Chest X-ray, AP view. Patient: 66 years old, sex M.
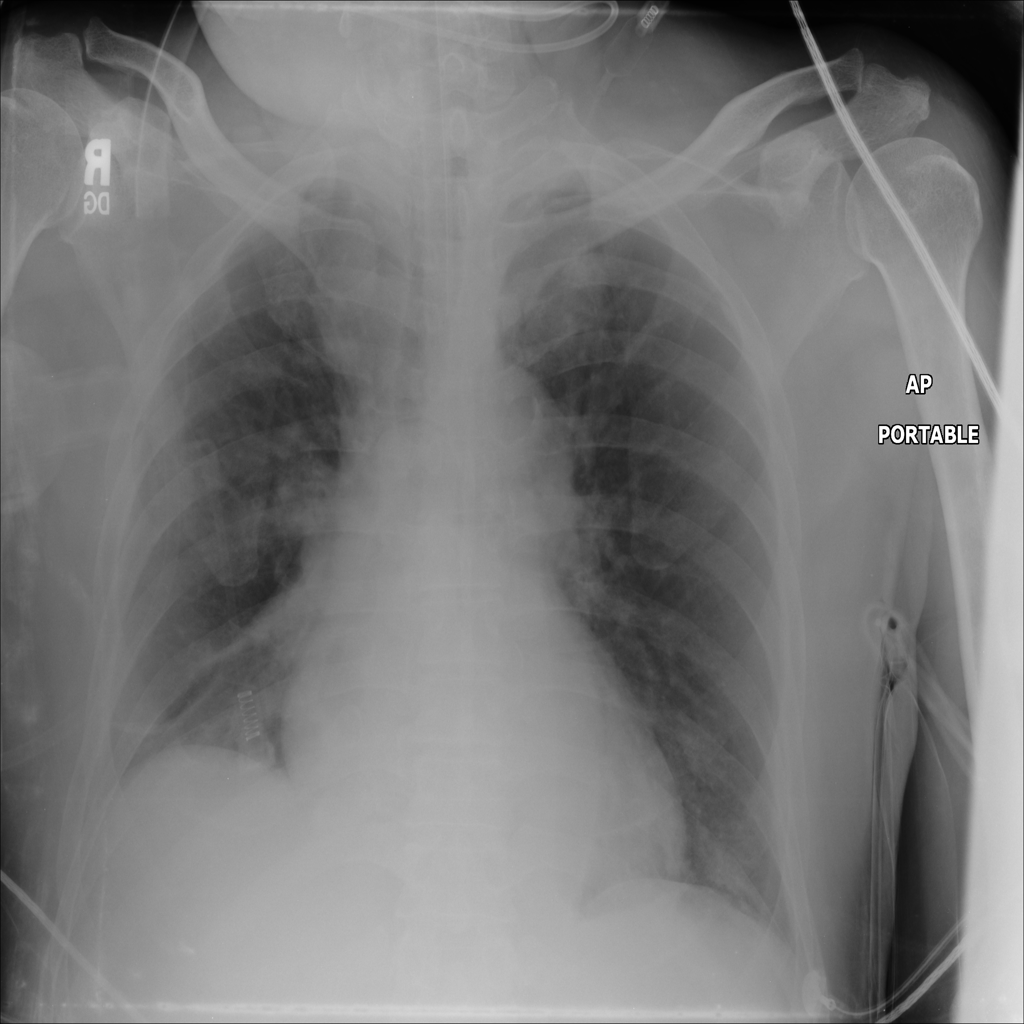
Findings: Pneumothorax